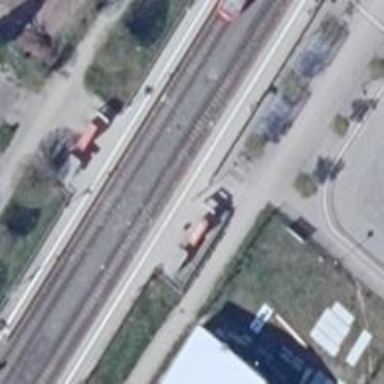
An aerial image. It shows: Shelter for public transport.